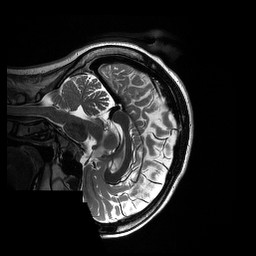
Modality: T2w
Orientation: sagittal
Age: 23
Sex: female